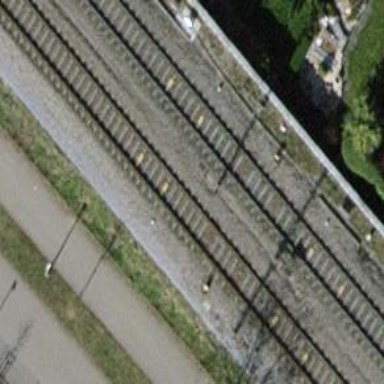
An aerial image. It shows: Railway signal.